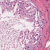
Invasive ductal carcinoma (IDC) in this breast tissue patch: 0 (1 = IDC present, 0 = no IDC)